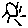
Label: sun